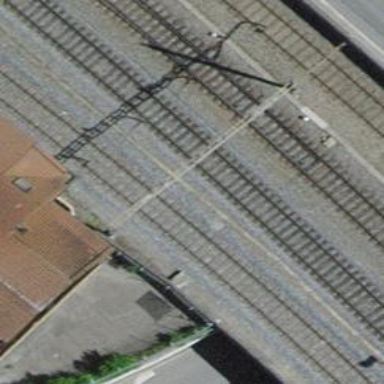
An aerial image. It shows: Railway siding with one electrified track and contact line for powering the train.